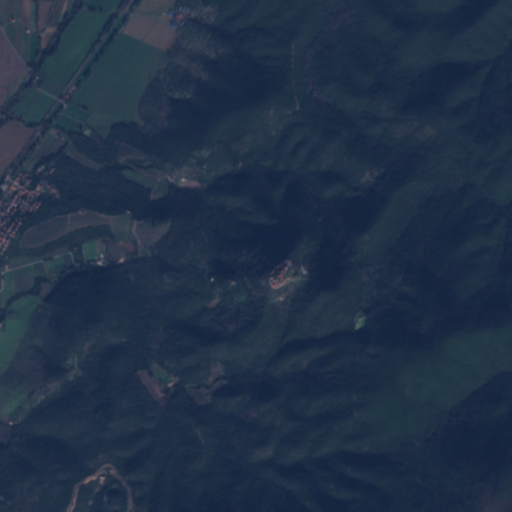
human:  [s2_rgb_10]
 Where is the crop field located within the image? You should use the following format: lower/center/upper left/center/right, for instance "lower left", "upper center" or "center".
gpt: The crop field is located in the center of the image.
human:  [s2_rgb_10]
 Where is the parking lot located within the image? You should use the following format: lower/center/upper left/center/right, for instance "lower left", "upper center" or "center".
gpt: The parking lot is located in the center left of the image.
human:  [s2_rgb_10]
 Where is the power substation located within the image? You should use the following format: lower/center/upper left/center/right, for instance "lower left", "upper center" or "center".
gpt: The power substation is located in the center left of the image.
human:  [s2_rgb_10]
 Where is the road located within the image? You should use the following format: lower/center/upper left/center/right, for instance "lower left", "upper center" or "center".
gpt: There is no road in the image.